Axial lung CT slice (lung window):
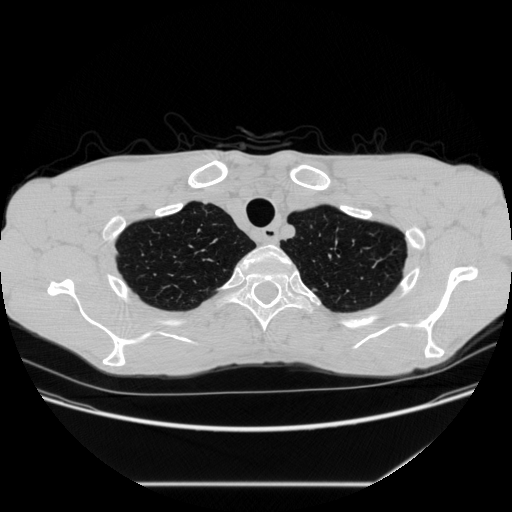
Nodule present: no